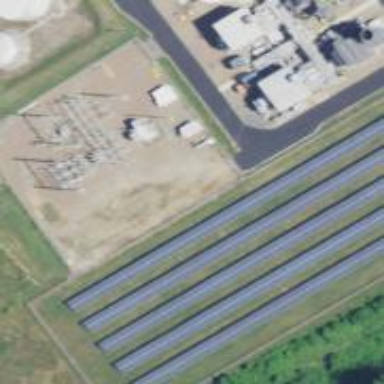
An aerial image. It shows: Power substation.